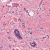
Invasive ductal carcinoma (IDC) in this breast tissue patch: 1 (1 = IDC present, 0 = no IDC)